Field crop: maize
Growth stage: 1
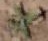
Species: atriplex